Question: I'm working on submitting an iOS app to the App Store, and I just completed the final build step that involves archiving from Xcode & distributing via the Organizer. This step was completed using the same login details used on the iTunes Connect site.
Everything appeared to work successfully with the build/distribution process, and I was provided with a screen that said my app has been submitted for review. However, I'm not seeing any change to the iTunes Connect screen (see screenshot below).
Does this mean that I submitted wrong? If so, how can I associate my build with the application record in iTunes Connect?

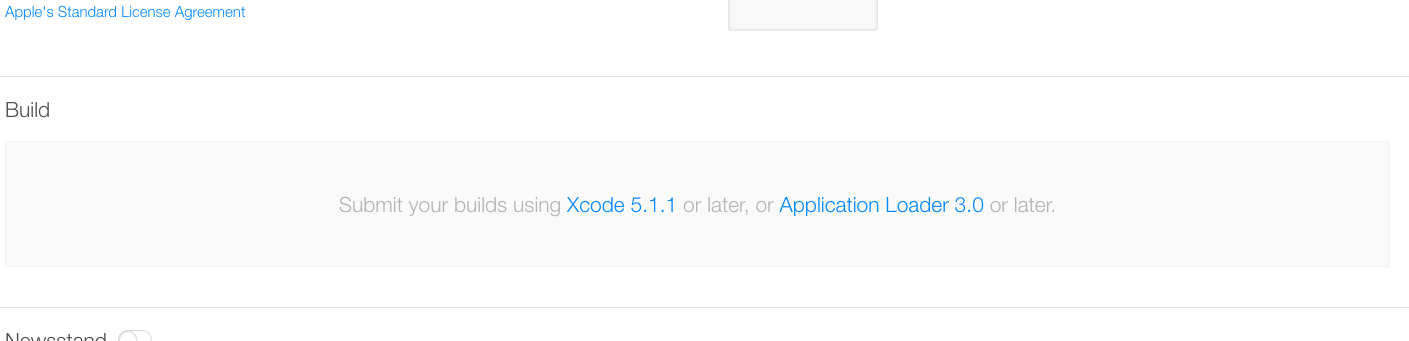
Answer: Go to the 'Prerelease' section. There you will see your uploaded builds. It will take around 10 minutes to process then you will see a '+' beside 'Build', where you can choose the build that you want to submit for review.